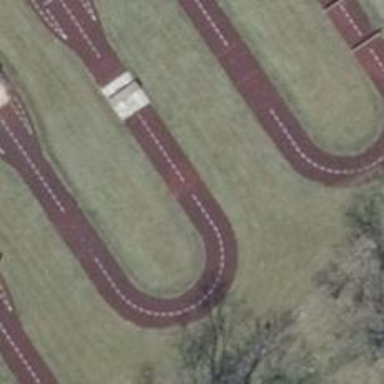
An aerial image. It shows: Obstacle course located on path in track recreational area.